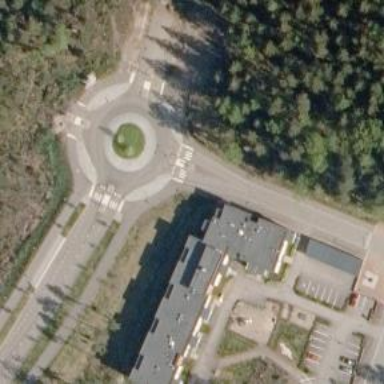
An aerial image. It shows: Asphalt cycleway with crossing for pedestrians.